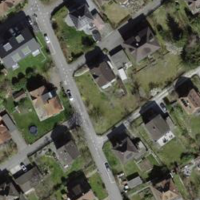
EUNIS habitat code: 54
Species observed at this site:
Clinopodium vulgare